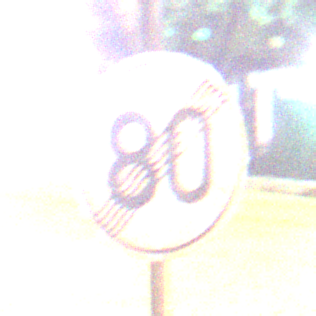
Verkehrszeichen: EndeGeschwindigkeit80
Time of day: Night
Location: Outdoor (Suburban)
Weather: PartlyCloudy
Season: NotSpecified
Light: Artificial